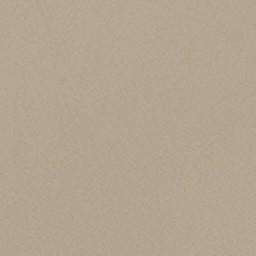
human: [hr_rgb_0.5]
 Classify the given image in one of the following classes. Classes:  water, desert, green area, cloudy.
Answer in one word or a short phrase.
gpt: desert